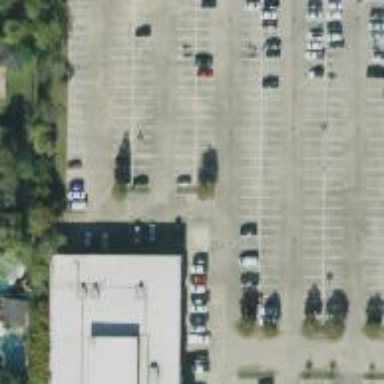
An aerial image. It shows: Parking space.